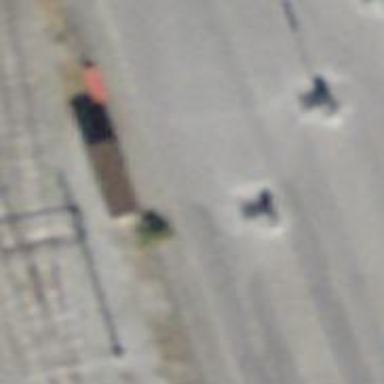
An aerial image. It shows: Bus stop that is also station. It is classified as bus station.